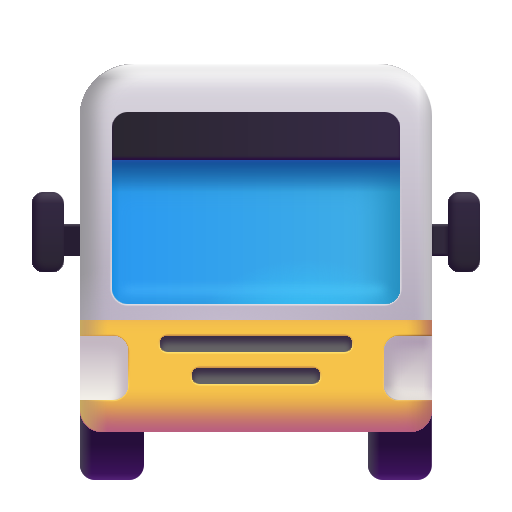
oncoming bus color